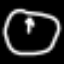
Label: clock